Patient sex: M
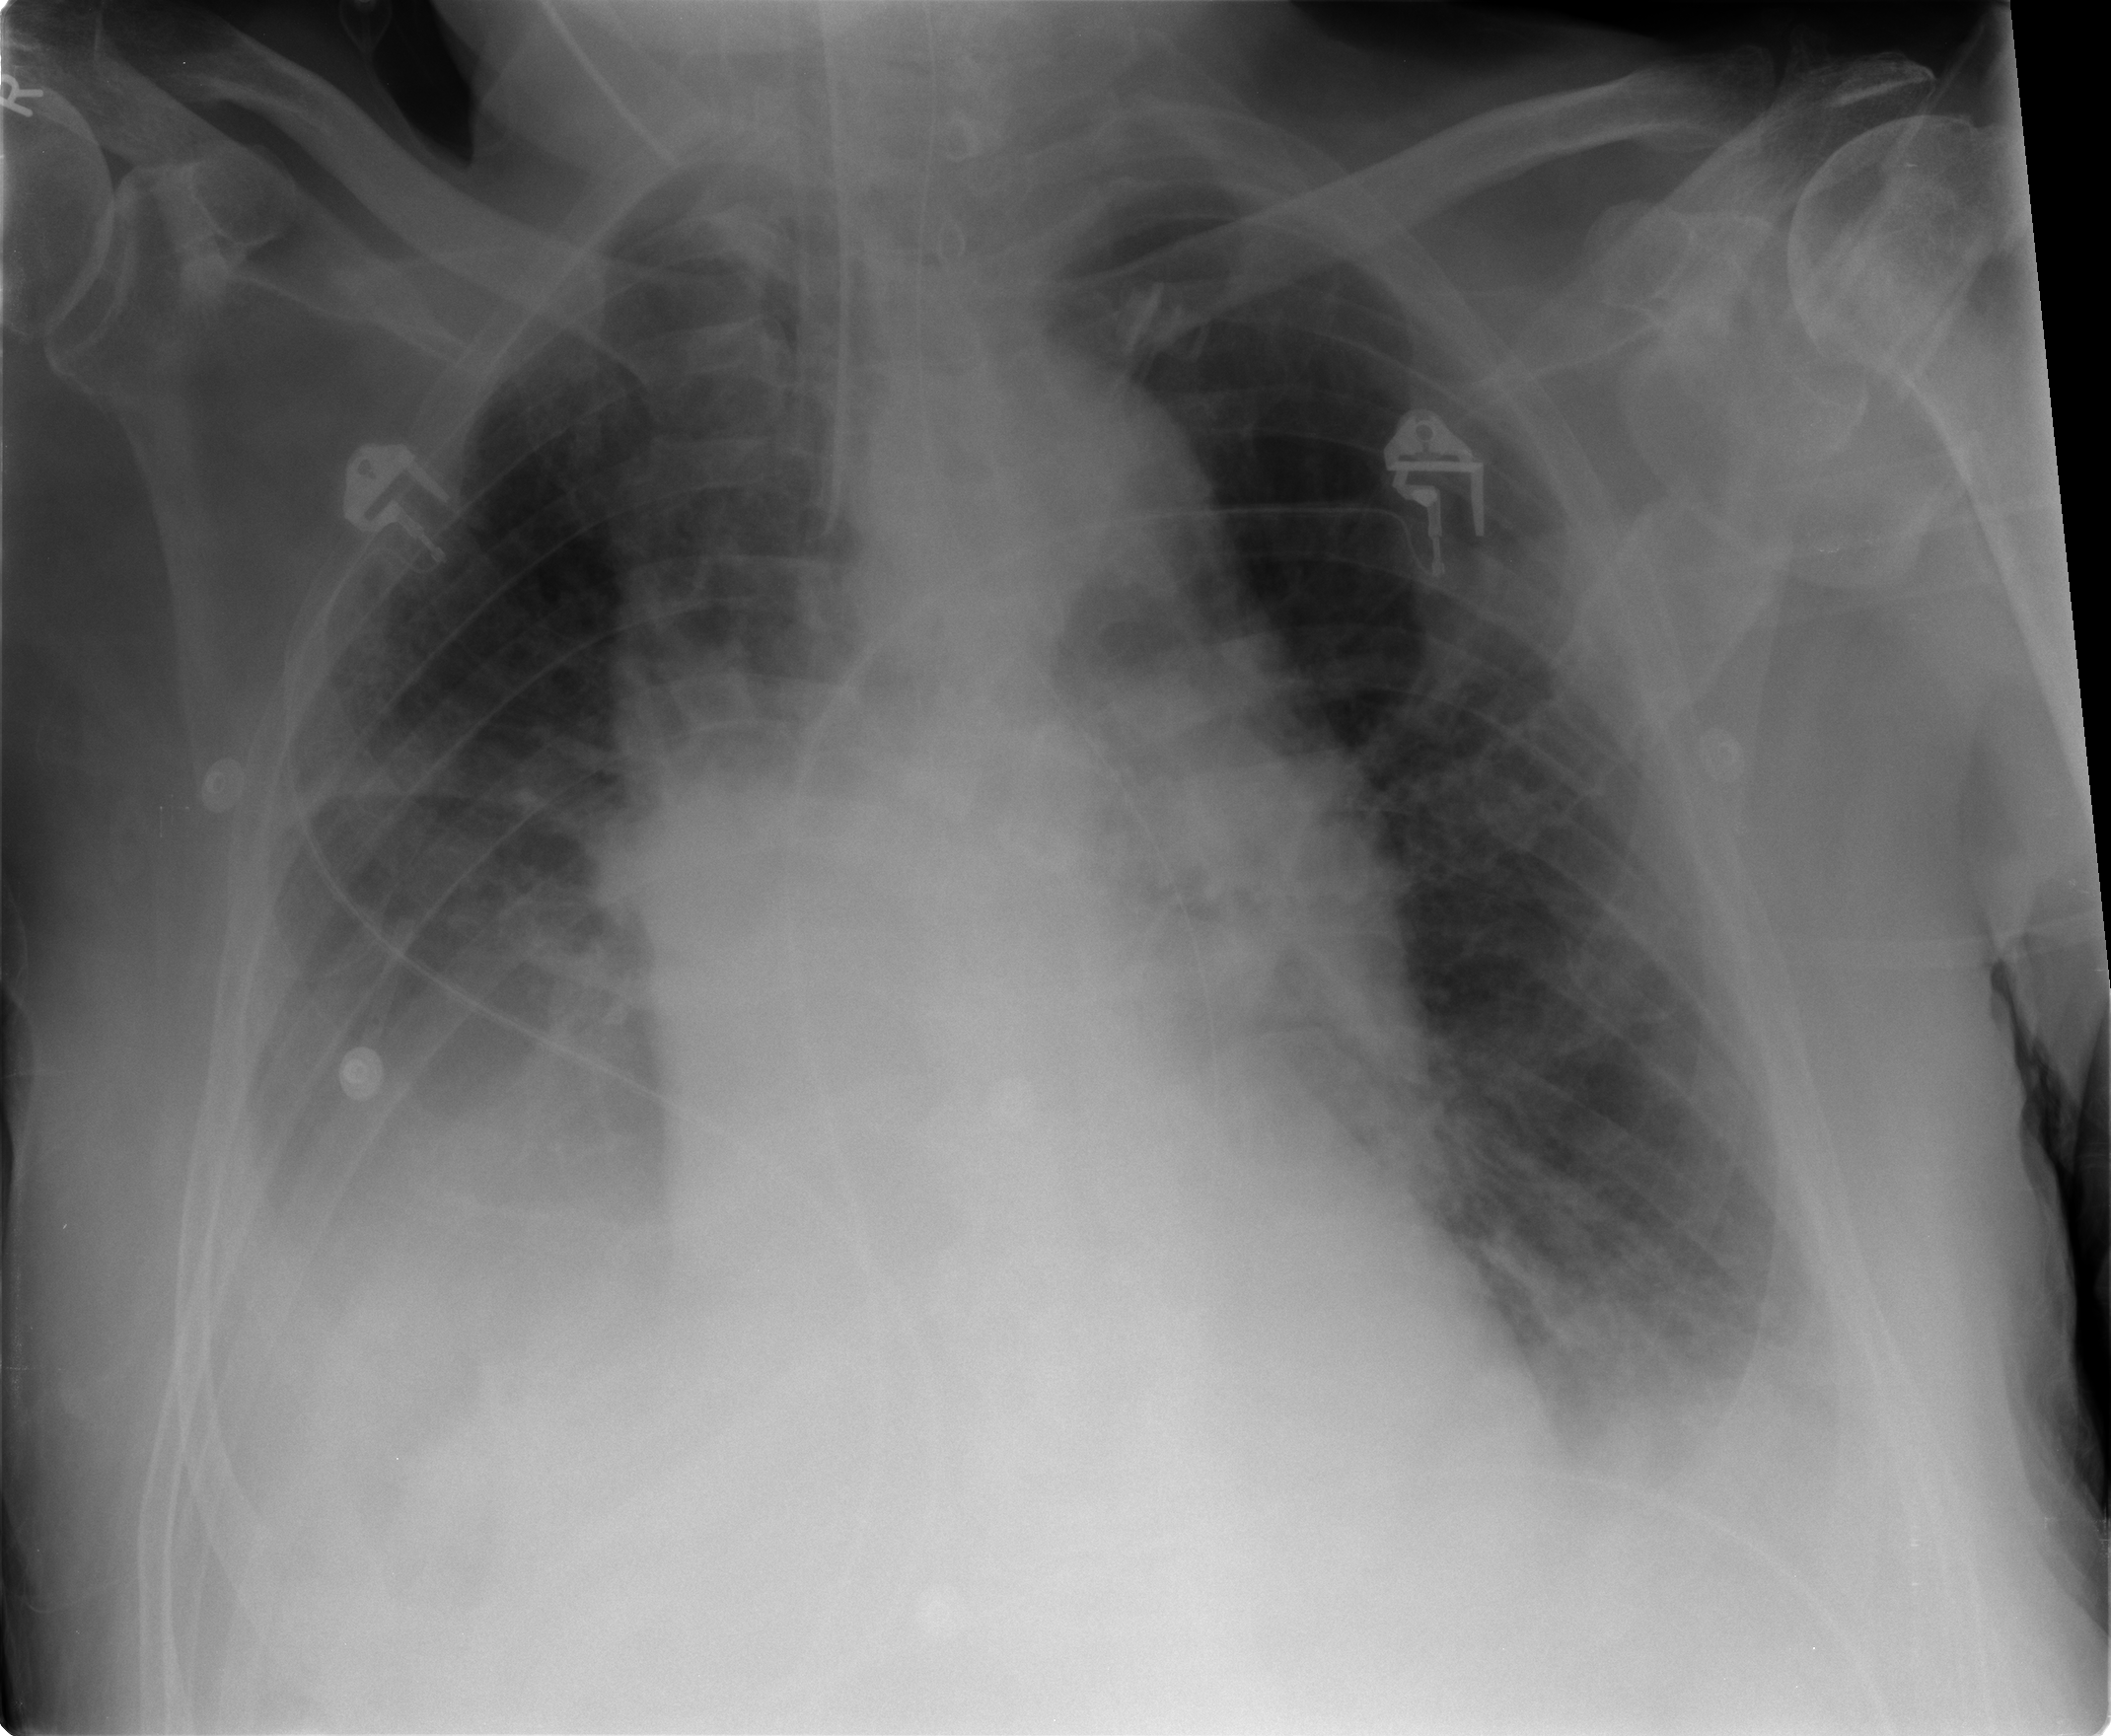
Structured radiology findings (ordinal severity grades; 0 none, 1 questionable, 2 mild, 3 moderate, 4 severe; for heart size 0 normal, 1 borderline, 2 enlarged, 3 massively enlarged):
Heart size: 0
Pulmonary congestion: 1
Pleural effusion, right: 2
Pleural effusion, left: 2
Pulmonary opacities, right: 1
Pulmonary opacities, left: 1
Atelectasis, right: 2
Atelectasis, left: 2